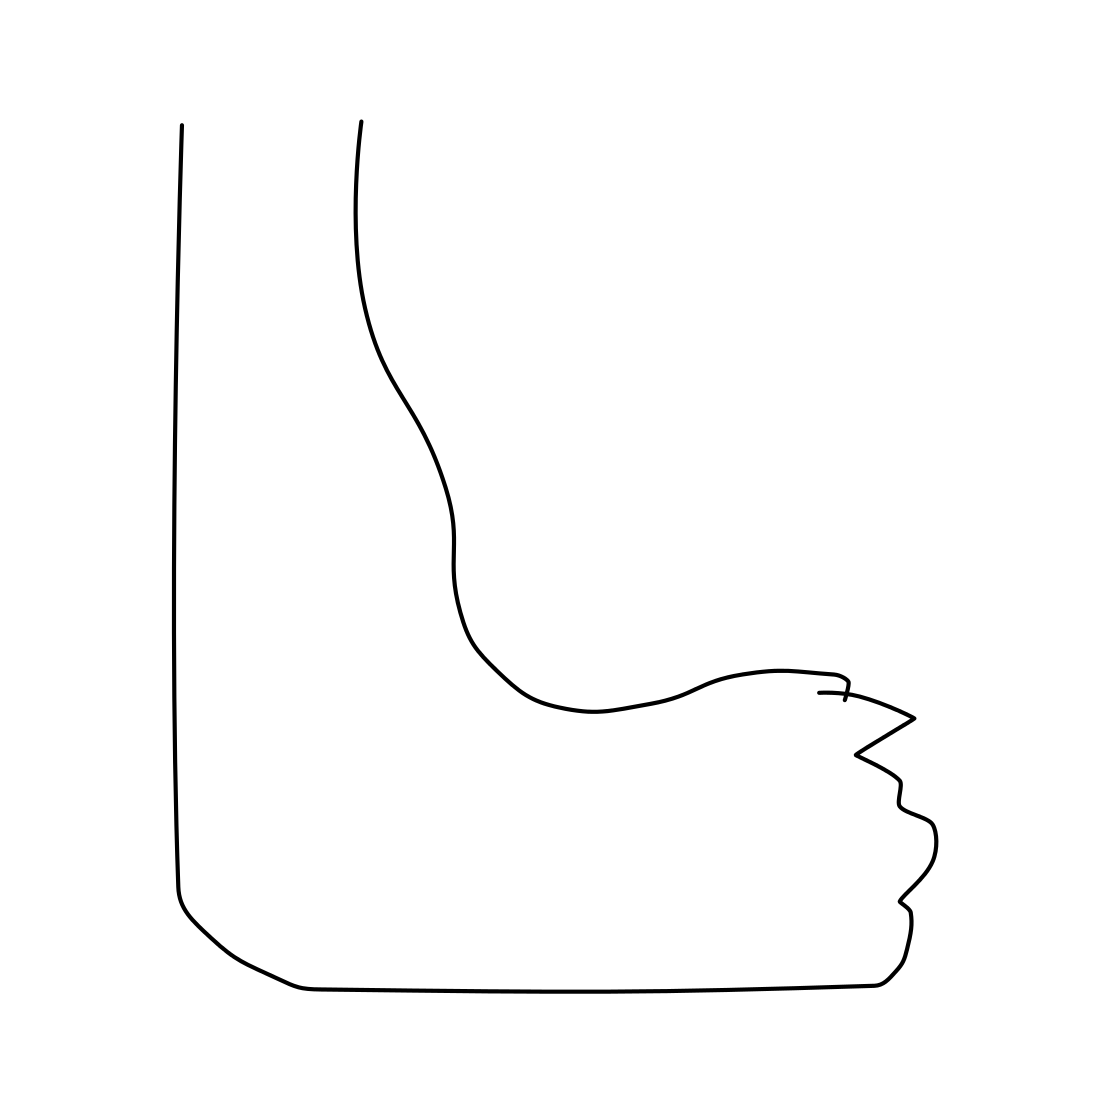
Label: foot